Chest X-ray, AP view. Patient: 60 years old, sex M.
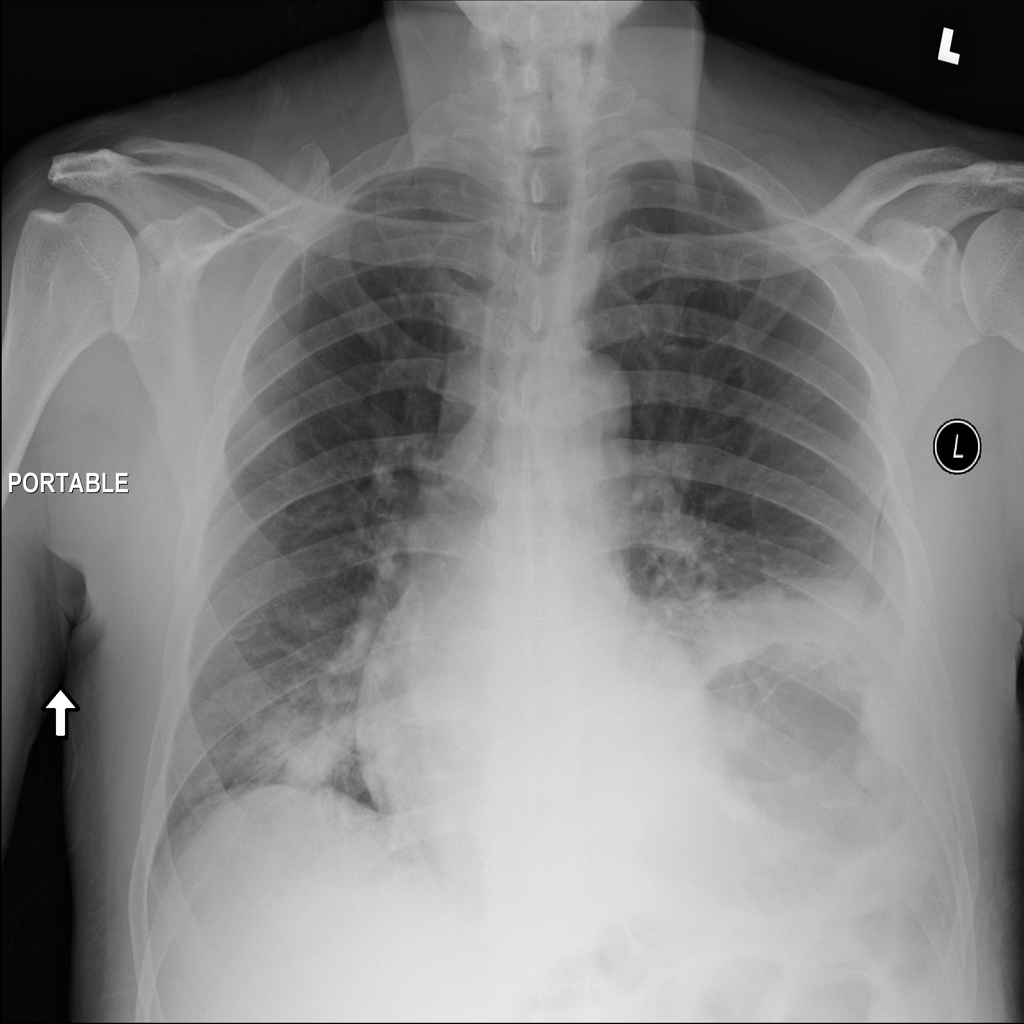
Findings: Atelectasis, Infiltration, Nodule